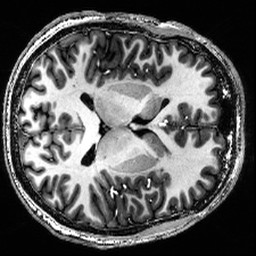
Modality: UNIT1
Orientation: axial
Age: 28
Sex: male
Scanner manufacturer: siemens
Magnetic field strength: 6.98 T
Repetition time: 6 s
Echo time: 0.0025 s